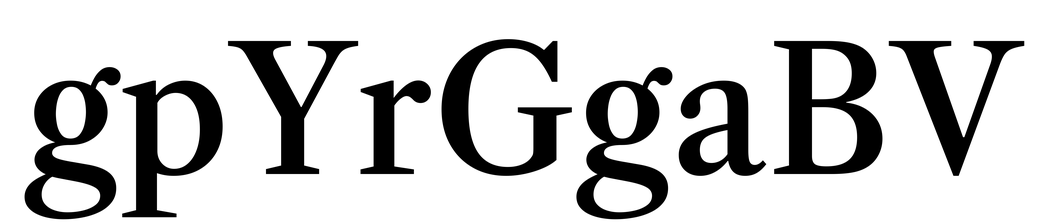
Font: LibreCaslonText_Medium